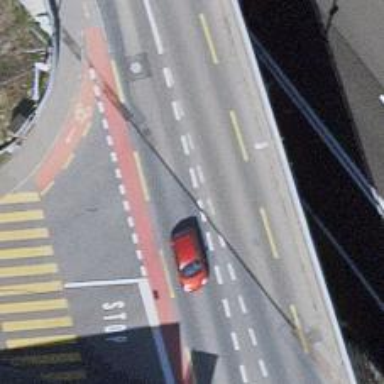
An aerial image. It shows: Primary highway with cycle track on the left.